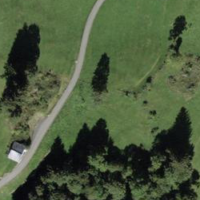
EUNIS habitat code: 24
Species observed at this site:
Aruncus dioicus